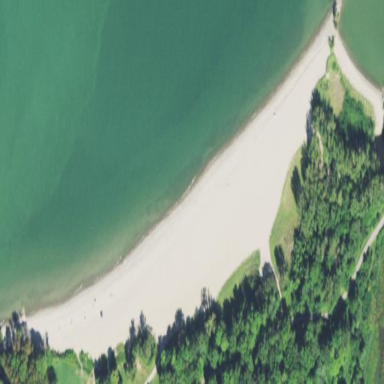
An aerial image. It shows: Scenic beach with natural beauty.